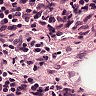
Metastatic tissue present: no